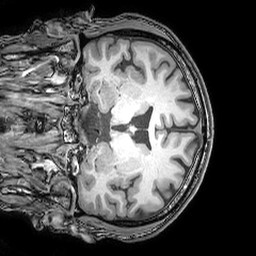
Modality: T1w
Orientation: coronal
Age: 37
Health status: ill
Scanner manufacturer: philips
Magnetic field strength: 3 T
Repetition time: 0.007 s
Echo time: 0.0035 s